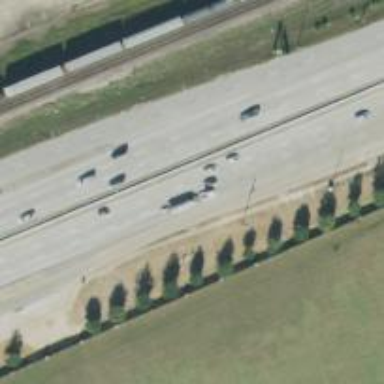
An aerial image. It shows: Trunk link highway.